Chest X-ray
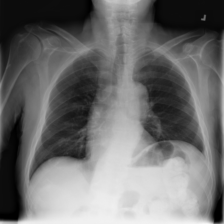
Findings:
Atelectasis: negative
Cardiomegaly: negative
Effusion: negative
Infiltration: negative
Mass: negative
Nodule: negative
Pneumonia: negative
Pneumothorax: negative
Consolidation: negative
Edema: negative
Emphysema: negative
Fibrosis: negative
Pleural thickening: negative
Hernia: negative